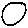
Label: circle